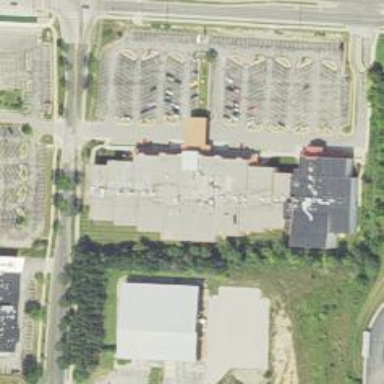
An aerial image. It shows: Cinema building.